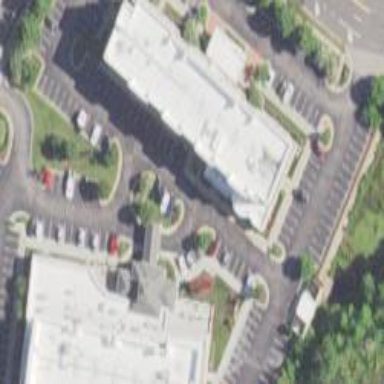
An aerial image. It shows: Hotel building.